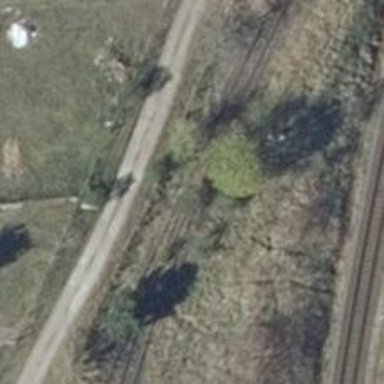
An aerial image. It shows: Railway switch.